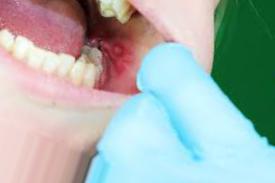
Condition: Mouth Ulcer